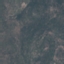
Label: HerbaceousVegetation